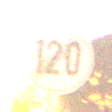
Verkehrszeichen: EndeGeschwindigkeit120
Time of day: Night
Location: Outdoor (Suburban)
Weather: Clear
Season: NotSpecified
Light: Artificial